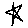
Label: star